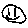
Label: smiley face